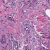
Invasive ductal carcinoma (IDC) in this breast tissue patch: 1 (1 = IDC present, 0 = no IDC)